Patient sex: M
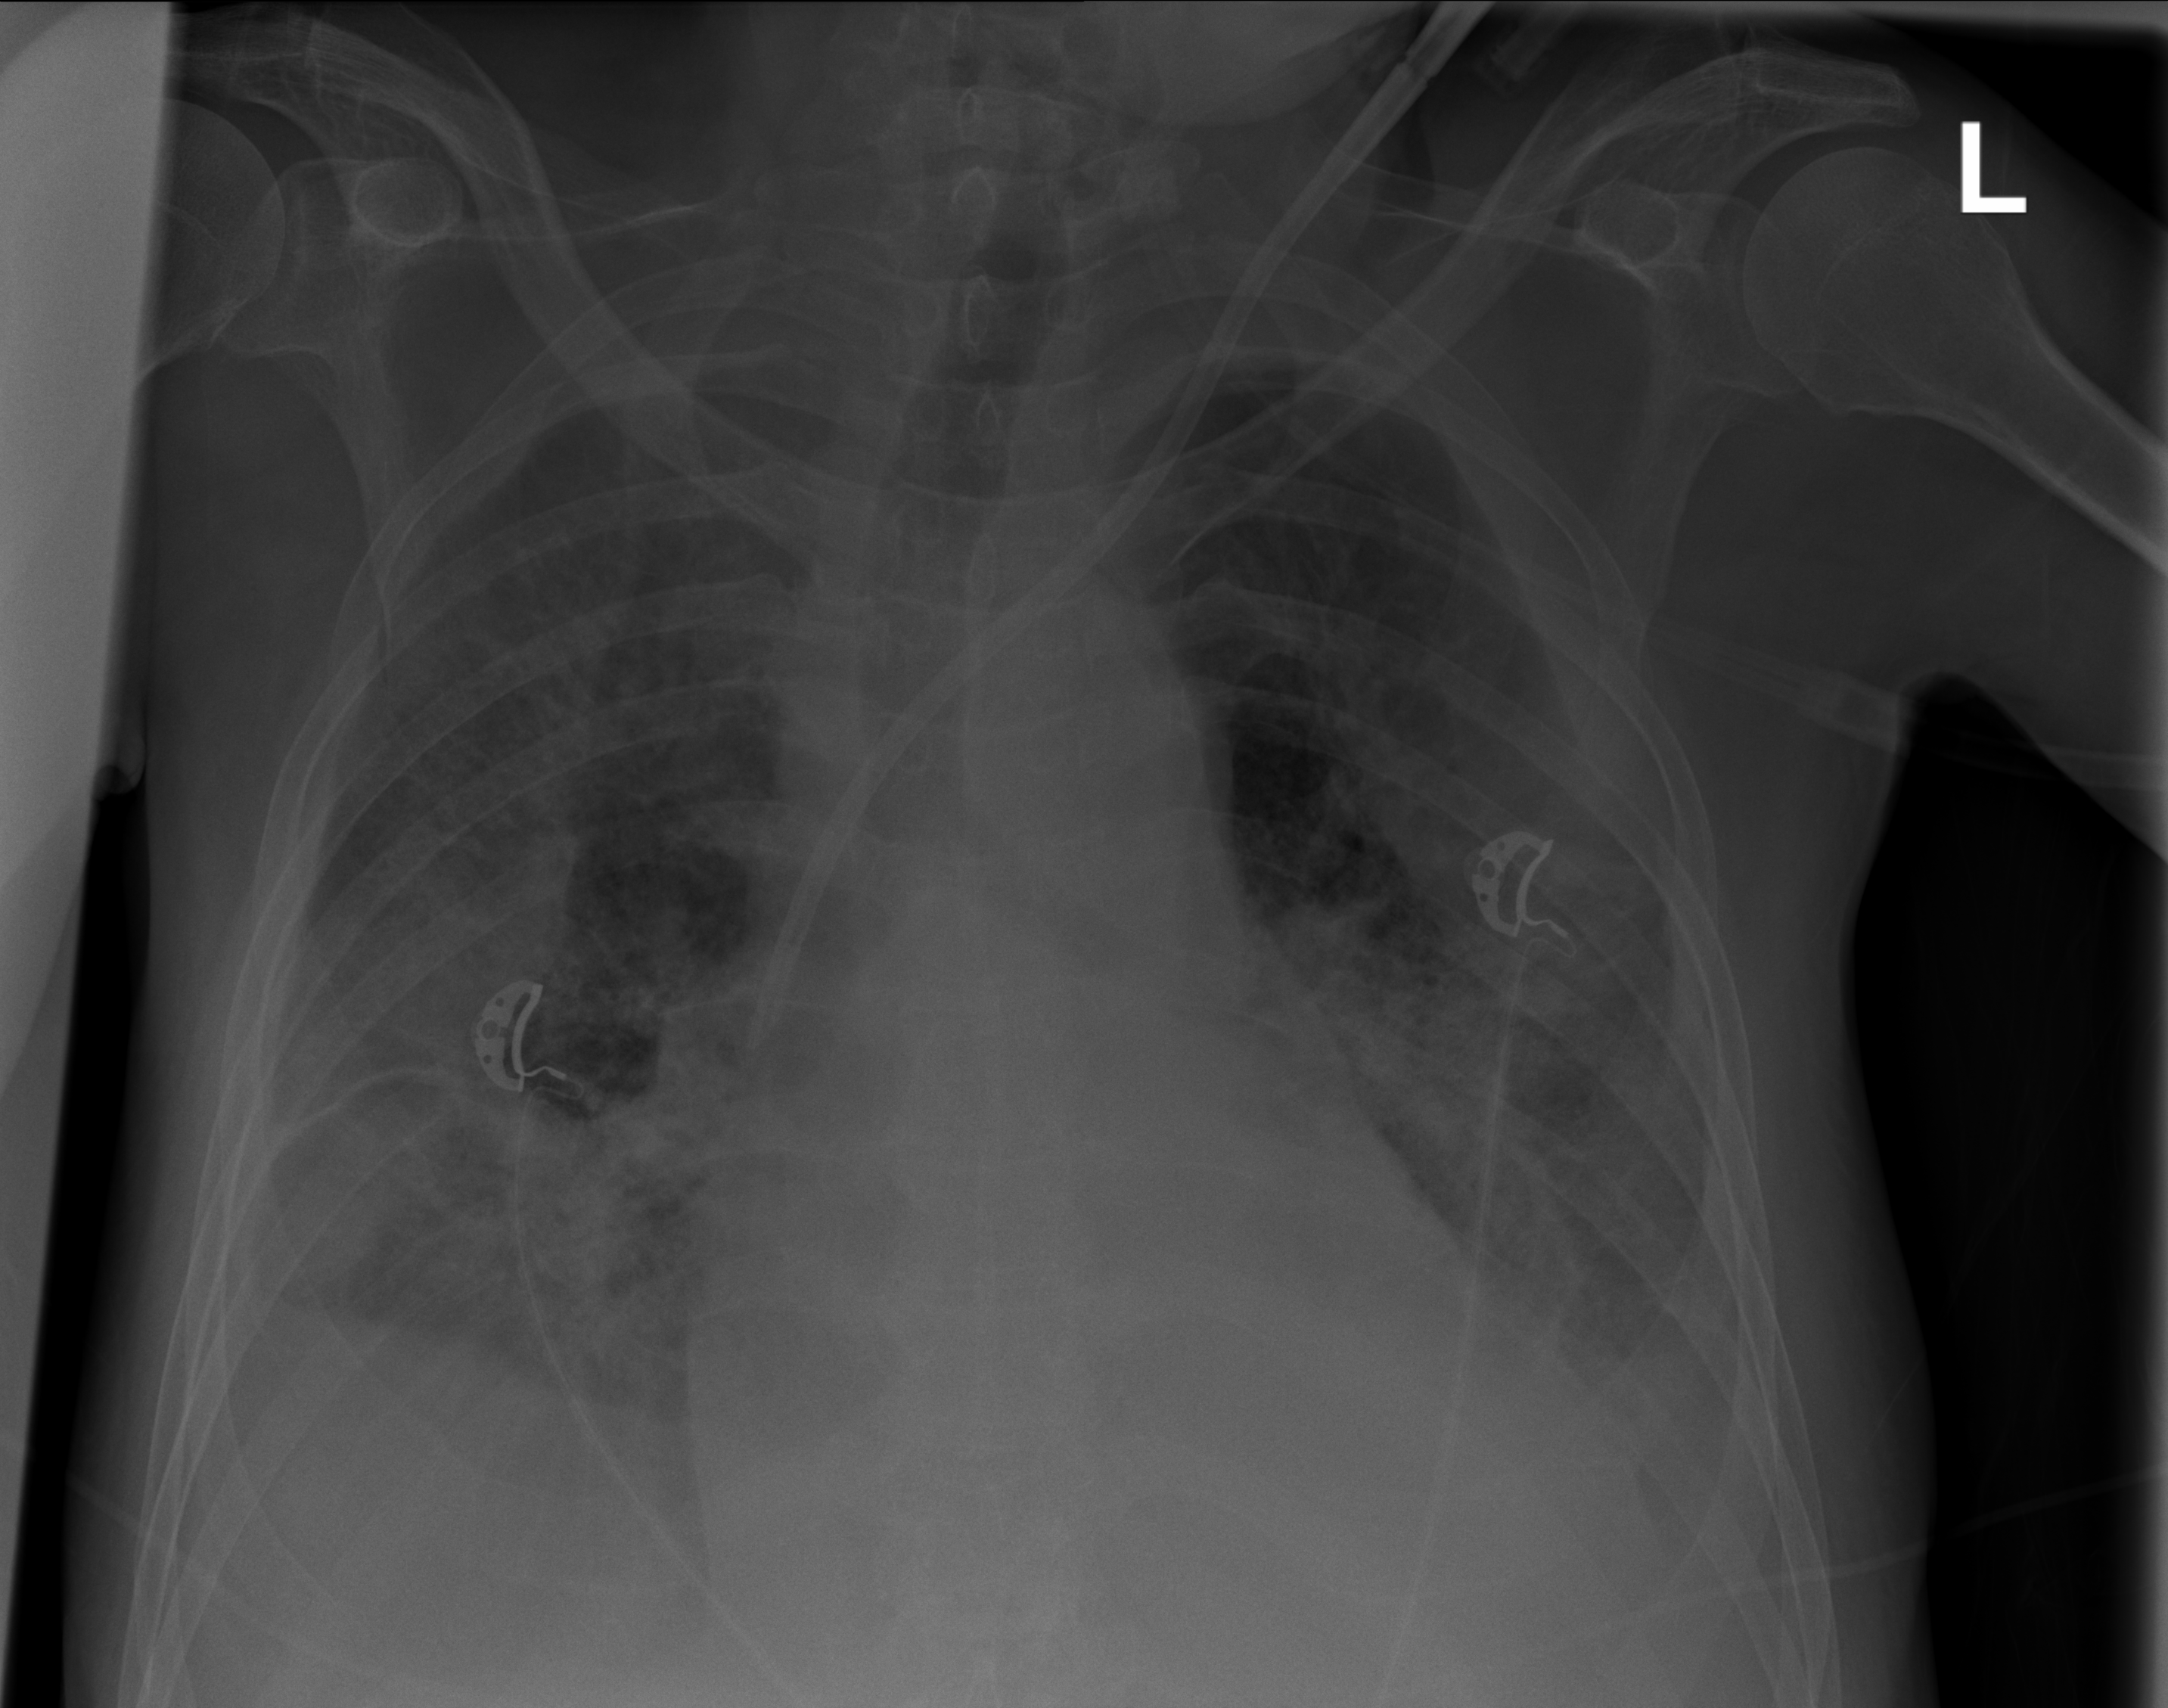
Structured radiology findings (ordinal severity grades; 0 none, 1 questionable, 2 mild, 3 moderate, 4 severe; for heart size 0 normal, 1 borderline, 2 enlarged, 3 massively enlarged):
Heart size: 2
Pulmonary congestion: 2
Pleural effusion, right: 3
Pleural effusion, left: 3
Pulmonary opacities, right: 3
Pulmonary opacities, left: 3
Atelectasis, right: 2
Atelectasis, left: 2